Field crop: maize
Growth stage: 2
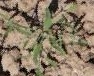
Species: atriplex